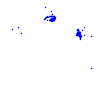
Particle: kaon